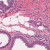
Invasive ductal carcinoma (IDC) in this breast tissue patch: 0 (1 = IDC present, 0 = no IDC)